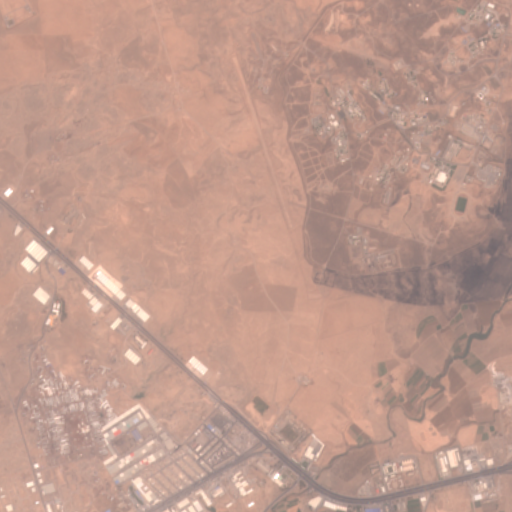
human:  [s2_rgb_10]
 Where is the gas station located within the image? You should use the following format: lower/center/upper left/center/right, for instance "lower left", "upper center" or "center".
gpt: The gas station is located in the lower right of the image.
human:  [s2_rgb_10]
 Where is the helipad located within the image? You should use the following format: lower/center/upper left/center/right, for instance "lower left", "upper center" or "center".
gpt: The helipad is located in the upper right of the image.
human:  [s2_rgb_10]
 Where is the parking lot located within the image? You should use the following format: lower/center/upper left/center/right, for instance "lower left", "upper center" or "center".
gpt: The parking lot is located in the lower left of the image.
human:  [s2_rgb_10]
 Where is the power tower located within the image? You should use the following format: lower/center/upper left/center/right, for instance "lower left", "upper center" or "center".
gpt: The power tower is located in the lower right of the image.
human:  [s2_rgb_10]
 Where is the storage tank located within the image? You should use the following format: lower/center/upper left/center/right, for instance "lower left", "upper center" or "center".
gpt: The storage tank is located in the lower right of the image.
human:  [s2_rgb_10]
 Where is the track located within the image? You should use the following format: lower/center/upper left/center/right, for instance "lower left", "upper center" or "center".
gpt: There is no track in the image.